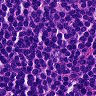
Metastatic tissue present: no